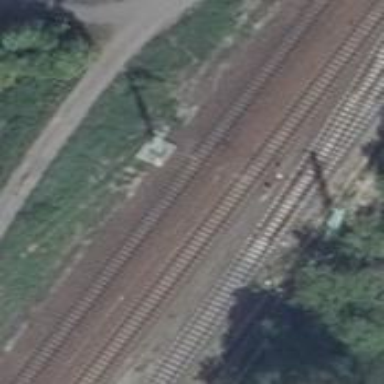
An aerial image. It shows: Railway track with contact line for electrification.